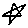
Label: star